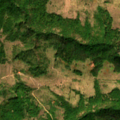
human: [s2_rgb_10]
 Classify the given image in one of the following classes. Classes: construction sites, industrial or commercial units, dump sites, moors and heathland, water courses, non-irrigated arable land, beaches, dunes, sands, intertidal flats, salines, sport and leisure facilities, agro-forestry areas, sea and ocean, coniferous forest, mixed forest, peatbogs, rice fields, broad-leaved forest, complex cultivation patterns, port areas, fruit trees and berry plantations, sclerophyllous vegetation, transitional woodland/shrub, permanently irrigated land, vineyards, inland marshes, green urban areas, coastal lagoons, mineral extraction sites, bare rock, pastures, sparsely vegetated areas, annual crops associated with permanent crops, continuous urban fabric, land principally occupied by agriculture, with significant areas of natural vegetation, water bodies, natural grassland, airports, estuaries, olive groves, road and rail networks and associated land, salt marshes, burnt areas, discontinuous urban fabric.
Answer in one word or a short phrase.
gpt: pastures, complex cultivation patterns, land principally occupied by agriculture, with significant areas of natural vegetation, broad-leaved forest